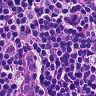
Metastatic tissue present: no